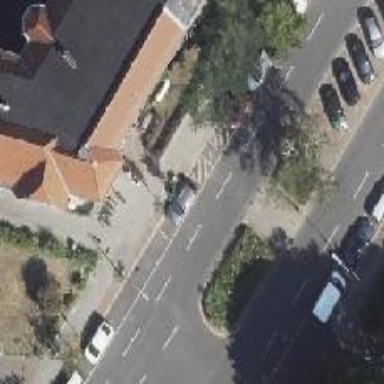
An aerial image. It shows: Unmarked crossing on asphalt footway.